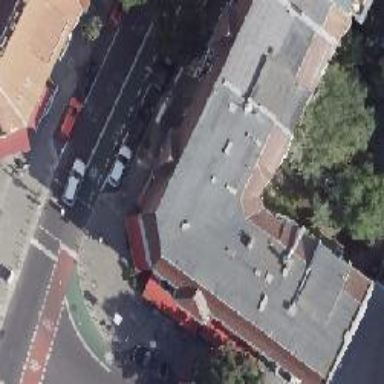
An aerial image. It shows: Convenience shop.